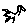
Label: bird